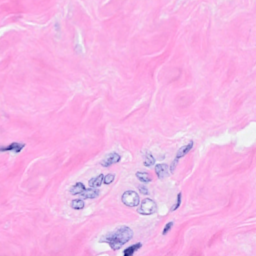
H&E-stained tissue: Breast